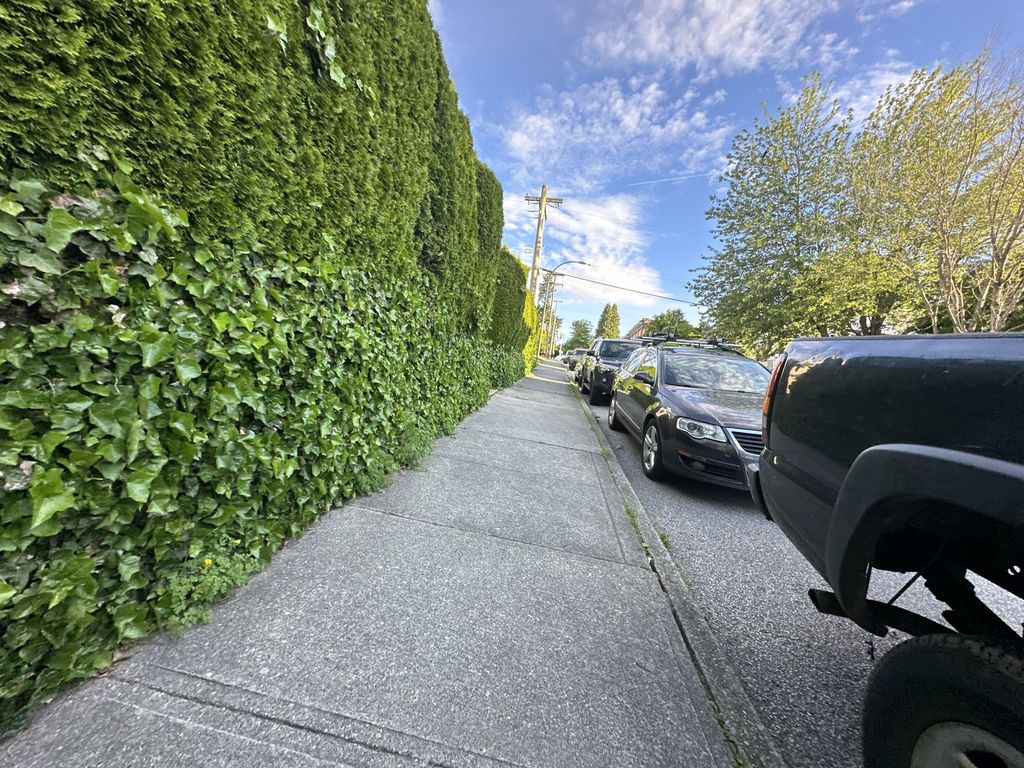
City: vancouver